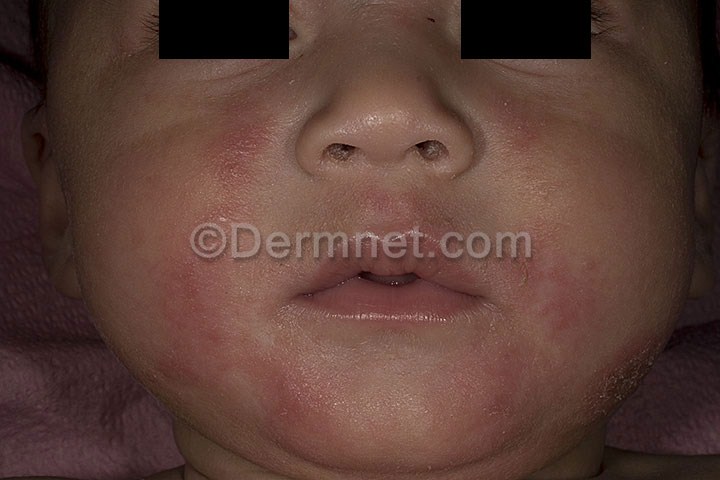
Disease: Atopic Dermatitis Photos